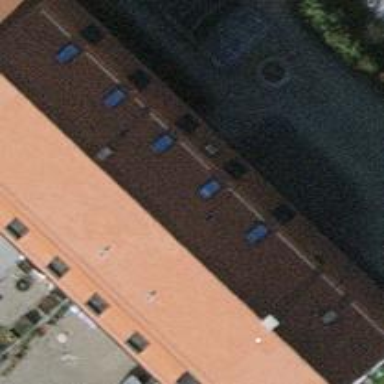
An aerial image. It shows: View of apartment building.